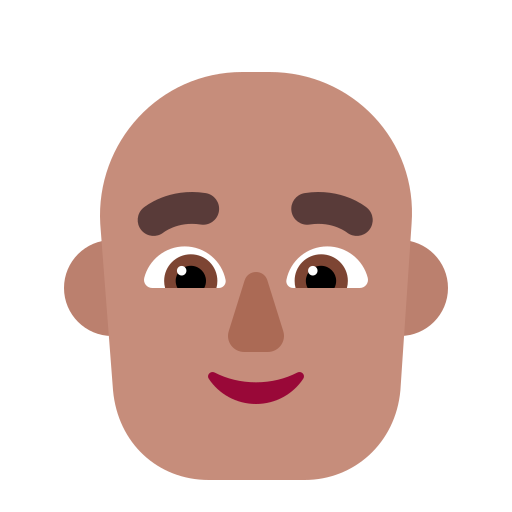
man bald flat